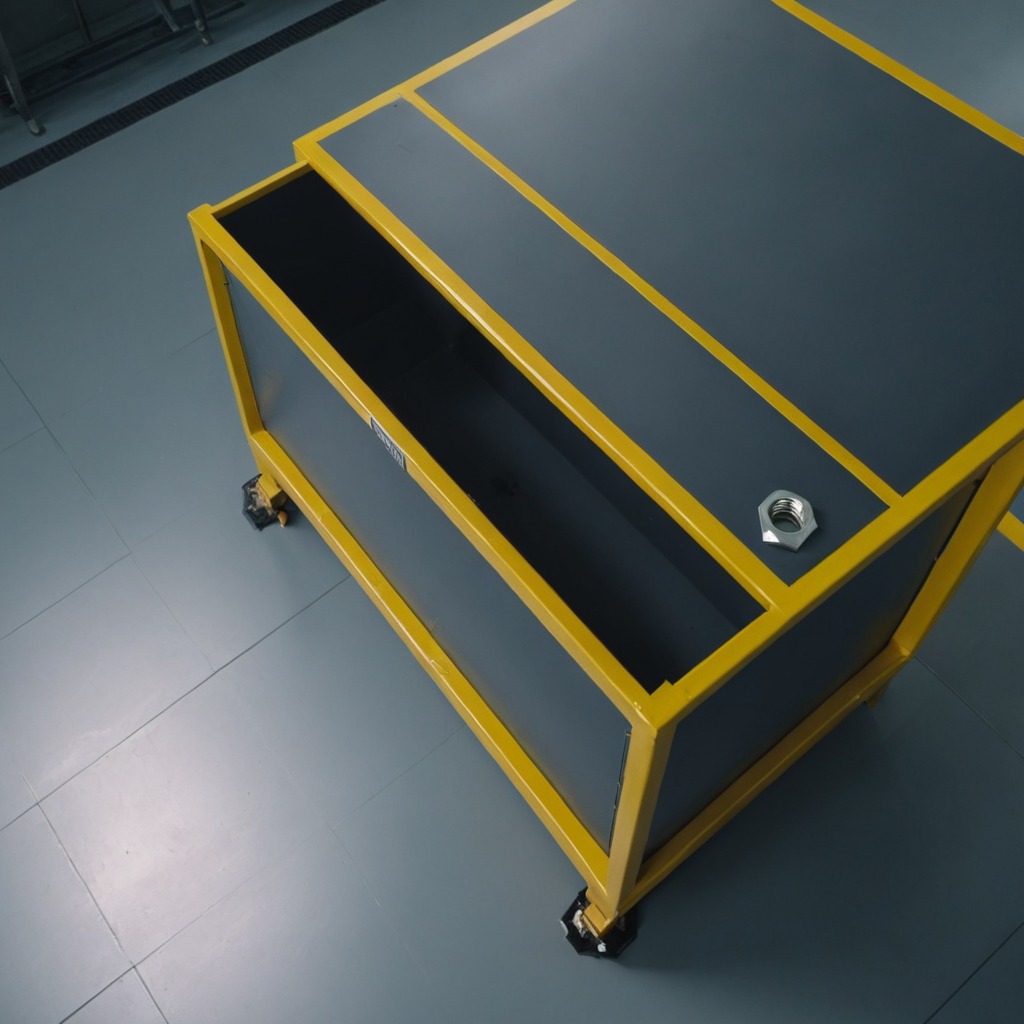
A metal nut is lying on the toolbox surface in an airplane hangar workshop.